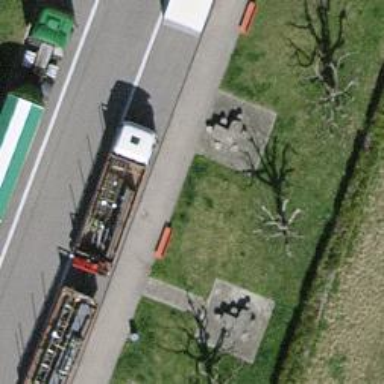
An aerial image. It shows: Picnic table located in leisure land area.